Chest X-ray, PA view. Patient: 55 years old, sex F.
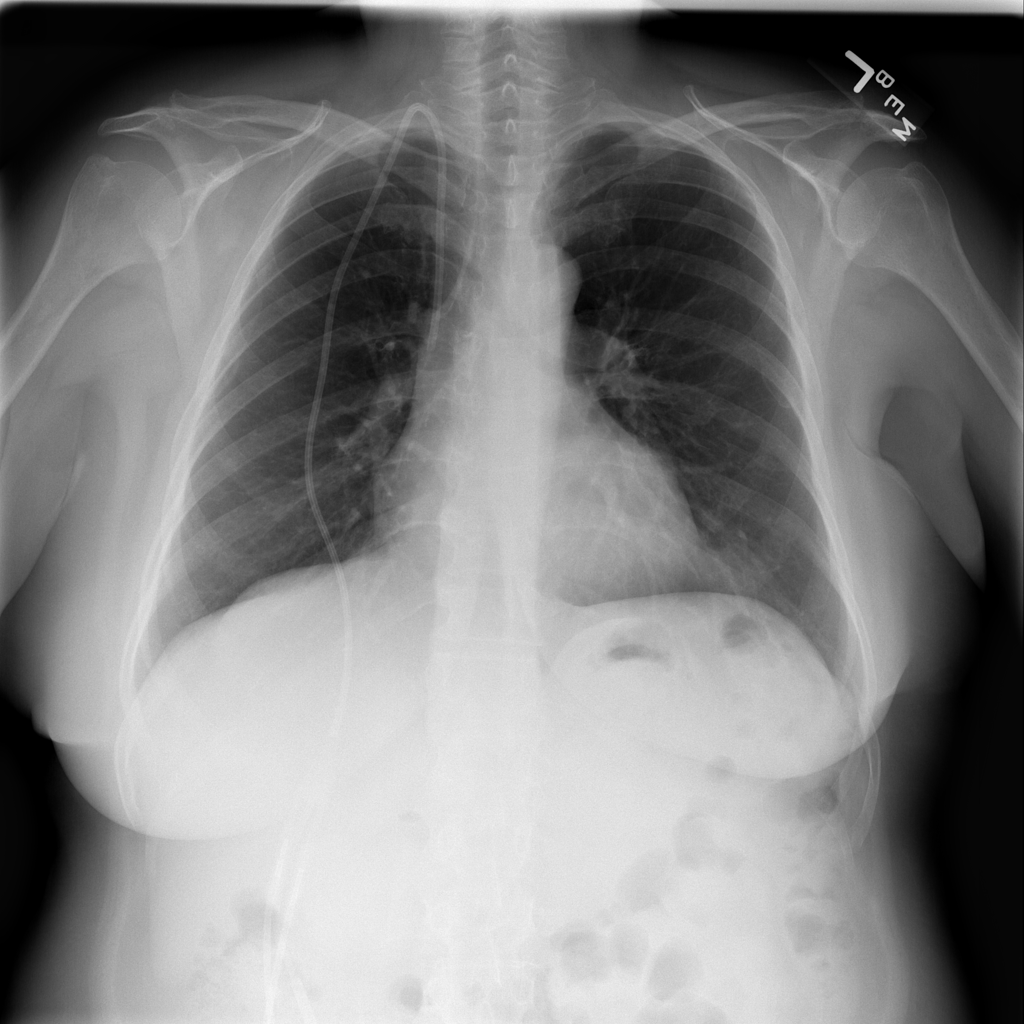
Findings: No Finding